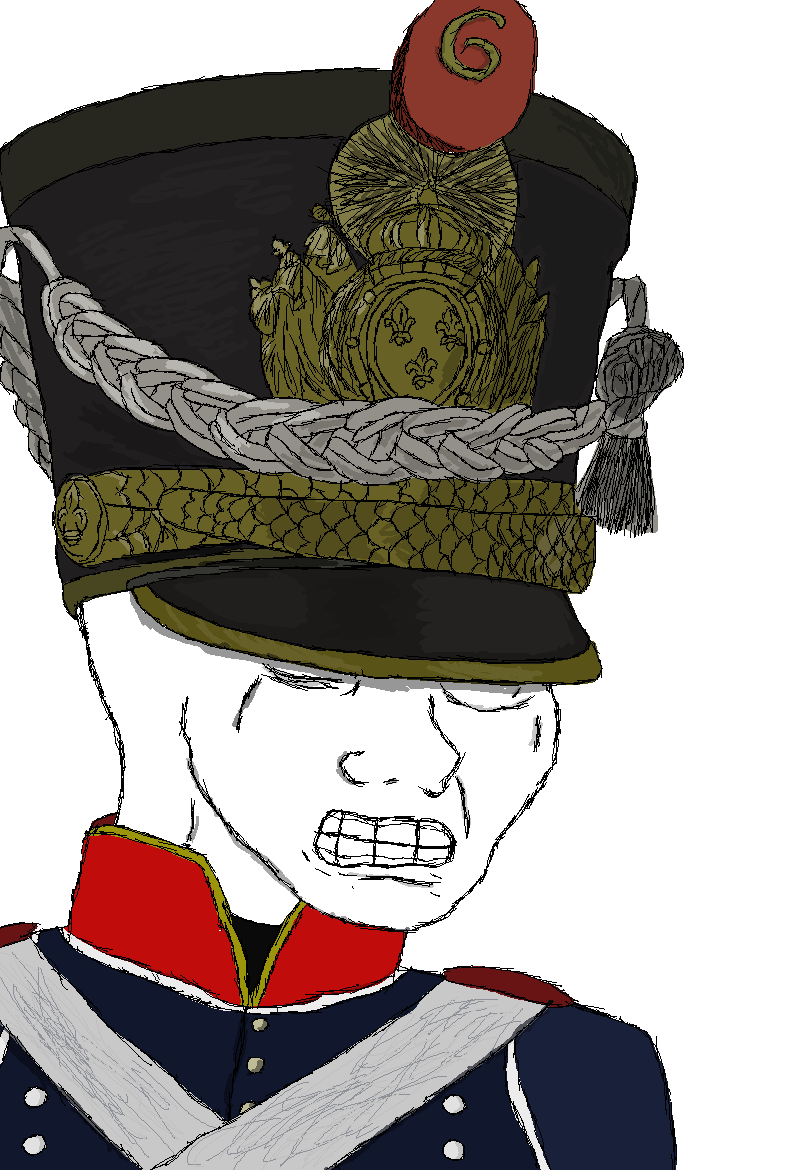
Label: 5_Crying_Wojak